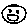
Label: smiley face